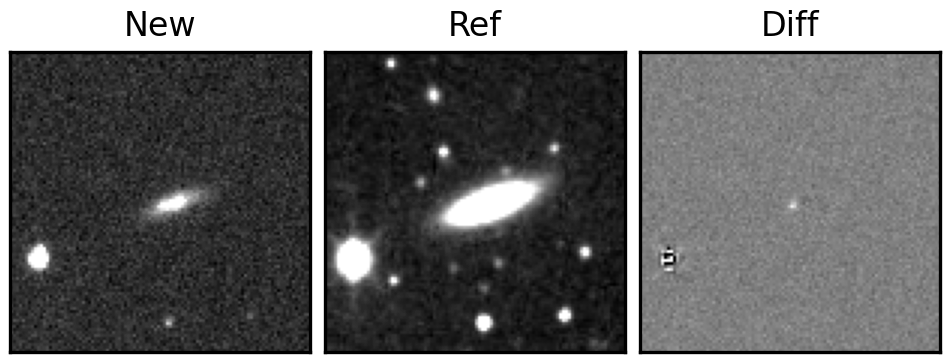
Label: real